Aerial crown-view tile of a tropical tree (Barro Colorado Island, Panama), acquired 20250715:
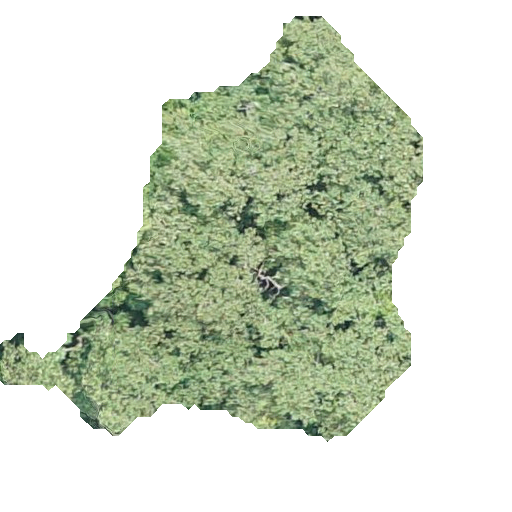
Species: Hieronyma alchorneoides
GBIF accepted scientific name: Hieronyma alchorneoides
Crown area: 151.132 m²